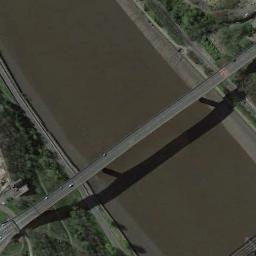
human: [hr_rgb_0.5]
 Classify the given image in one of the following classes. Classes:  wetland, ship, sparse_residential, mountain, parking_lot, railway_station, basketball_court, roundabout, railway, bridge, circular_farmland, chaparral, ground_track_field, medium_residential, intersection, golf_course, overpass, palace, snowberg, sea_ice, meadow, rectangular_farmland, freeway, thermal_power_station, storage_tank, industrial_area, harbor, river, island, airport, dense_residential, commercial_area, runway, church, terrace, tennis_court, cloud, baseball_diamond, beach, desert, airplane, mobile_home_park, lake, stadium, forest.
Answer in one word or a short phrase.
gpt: bridge